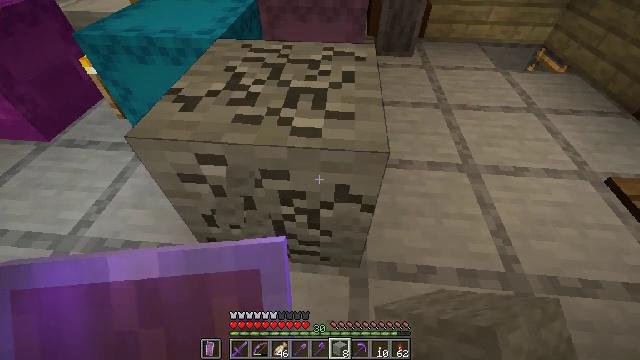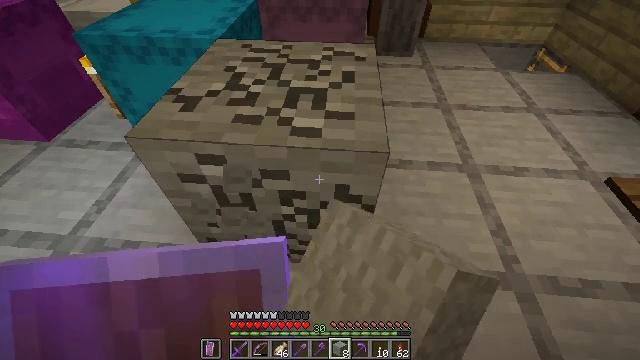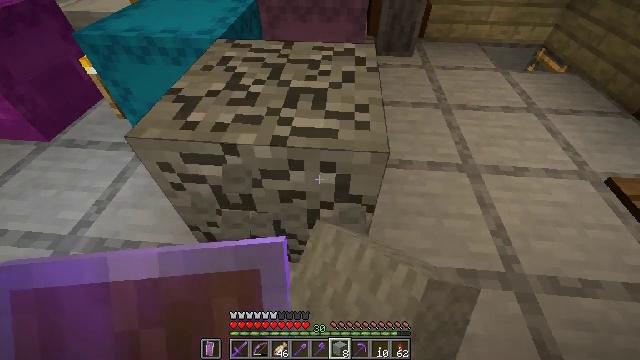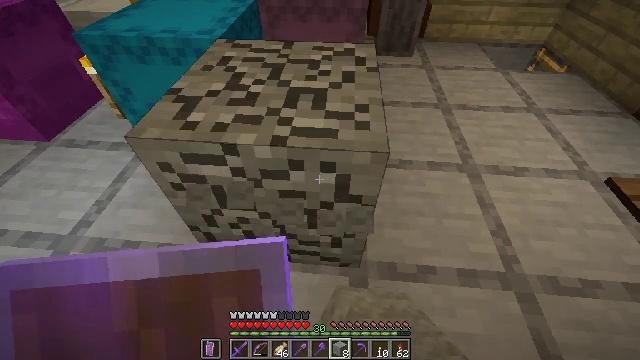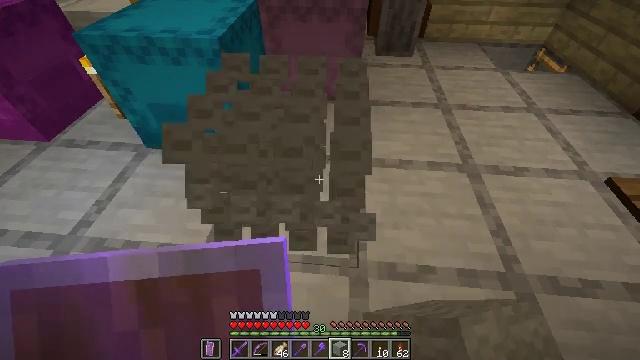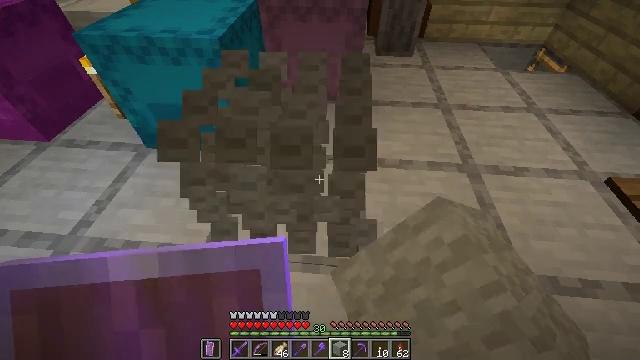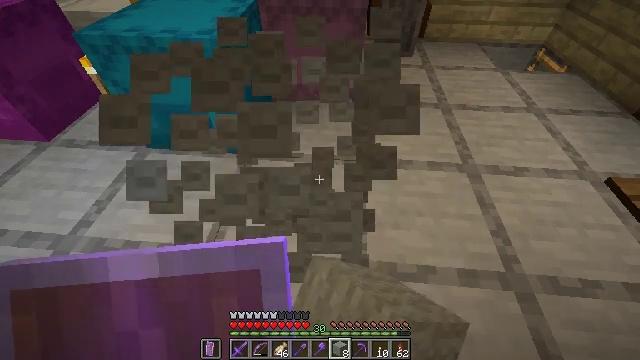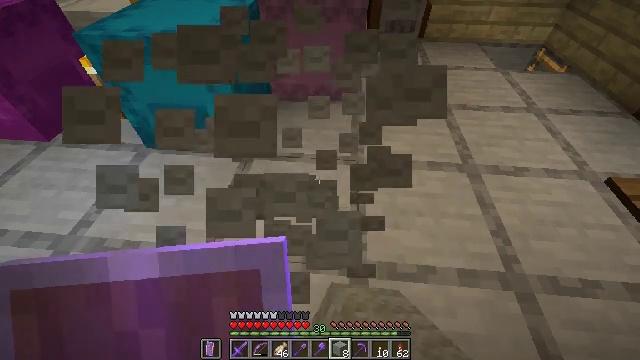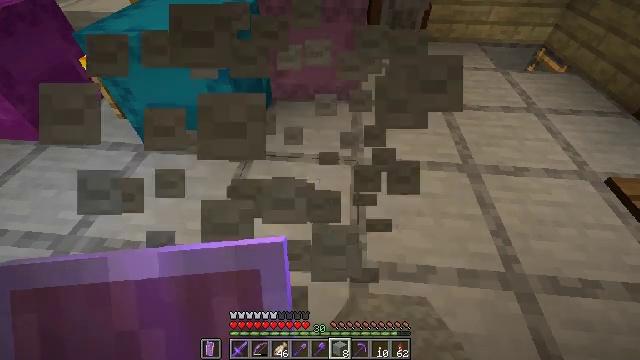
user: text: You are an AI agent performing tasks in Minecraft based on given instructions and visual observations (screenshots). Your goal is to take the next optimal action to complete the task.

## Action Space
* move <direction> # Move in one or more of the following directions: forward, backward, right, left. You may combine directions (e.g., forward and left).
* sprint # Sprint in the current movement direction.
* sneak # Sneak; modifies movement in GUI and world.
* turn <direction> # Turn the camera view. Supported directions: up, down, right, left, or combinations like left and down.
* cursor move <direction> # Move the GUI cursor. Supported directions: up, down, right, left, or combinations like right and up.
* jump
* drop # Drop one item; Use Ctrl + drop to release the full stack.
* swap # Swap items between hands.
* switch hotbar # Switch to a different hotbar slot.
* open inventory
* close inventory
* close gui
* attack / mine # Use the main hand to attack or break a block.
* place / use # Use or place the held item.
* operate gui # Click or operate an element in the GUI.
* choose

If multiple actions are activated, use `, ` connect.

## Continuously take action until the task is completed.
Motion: motion action
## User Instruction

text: Collect light gray wool by hitting it.
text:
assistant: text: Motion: attack / mine
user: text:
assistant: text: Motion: attack / mine
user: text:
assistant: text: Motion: attack / mine
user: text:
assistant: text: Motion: attack / mine
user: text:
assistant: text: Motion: attack / mine
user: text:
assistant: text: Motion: attack / mine
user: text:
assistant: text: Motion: attack / mine
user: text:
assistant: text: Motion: attack / mine
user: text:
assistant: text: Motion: attack / mine